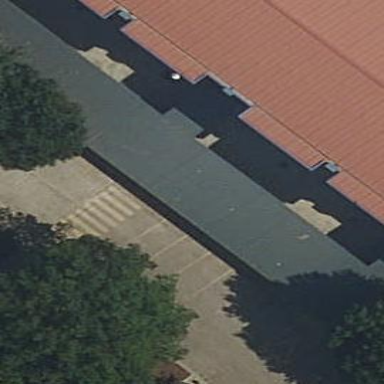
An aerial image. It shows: View of roof of building.